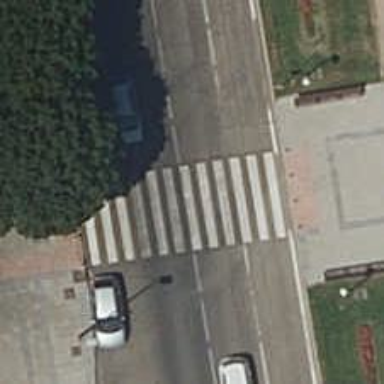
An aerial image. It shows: Uncontrolled zebra crossing on the road.